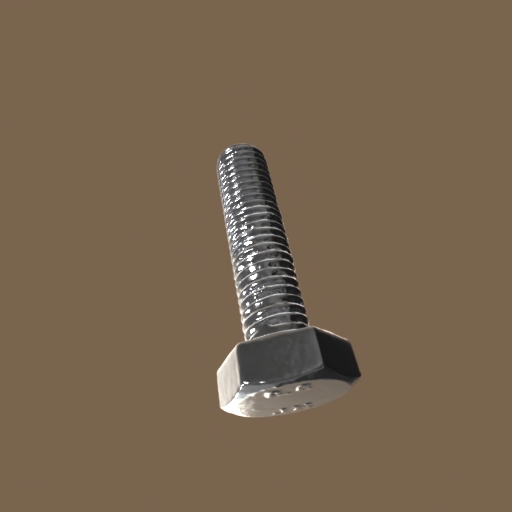
Label: bolt